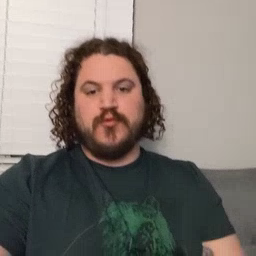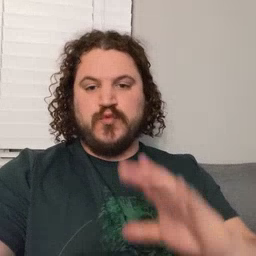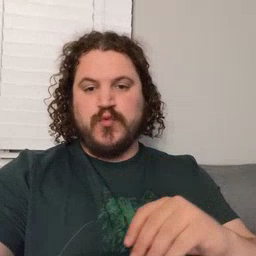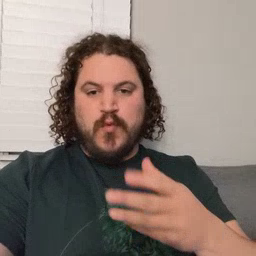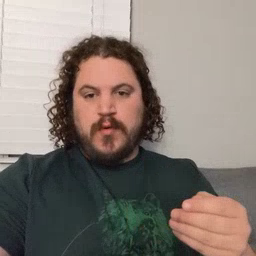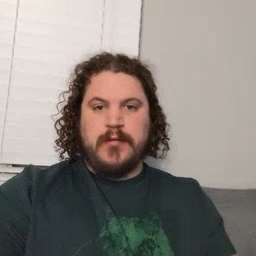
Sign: story